Question: We are trying to use the 'ServiceStack' clients on a Xamarin project and we are failing to make it work. We see that only very recently the PCL has been added to nuget, which we are trying to use right now.
If we add ServiceStack.Client.Pcl v4.0.7 with the following line (anywhere) it fails on iOS:
'''
var client = new JsvServiceClient("http://localhost/");
'''
When debugging it, it seems to fail on 'PclExportClient.Instance', which returns a null reference in the constructor of ServiceClientBase. When trying the same on an Android project it does seem to work just fine.
Are we doing something wrong or is the PCL simply not ready yet and should we instead try to approach it in a different way? I have been looking at the <URL>, which does seem to work, but that is still using V3 and we prefer to work with the latest version.
We've also tried running the PclTest, but when running that we get the very same error:

If you have any ideas what we are doing wrong or if you know of an alternative way to get this working on Xamarin.iOS, please let us know.
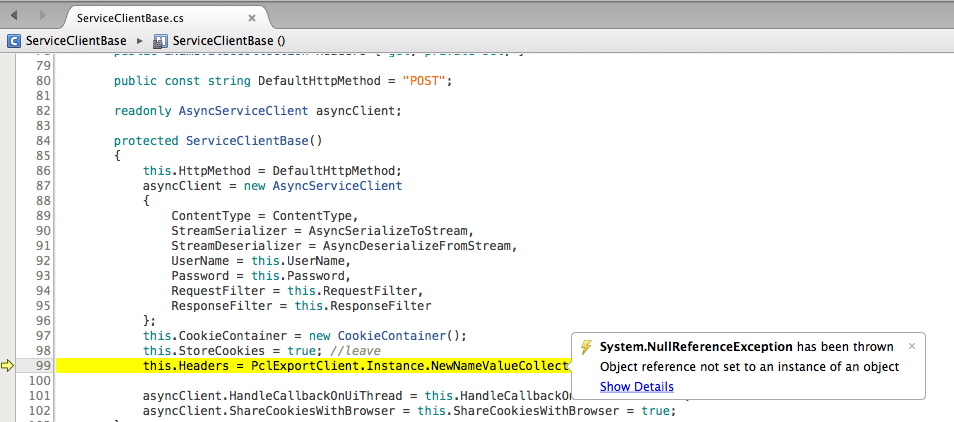
Answer: From the <URL>:
The first line of code is to register the PCL Provider for iOS, normally this is automatically inferred but as it sometimes doesn't get picked up for iOS, it's recommended to explicitly register it with:
'''
IosPclExportClient.Configure();
'''